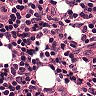
Metastatic tissue present: no